Interaction volume radius: 5 \u00c5
Interaction volume height: 10 \u00c5
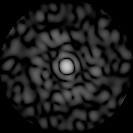
Disorder parameter: 0.8282